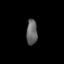
Tissue: lung
Cell type: Epithelial cells
Senescence score: 0.5414
Nuclear area (px): 272
Mean DAPI intensity: 102.18